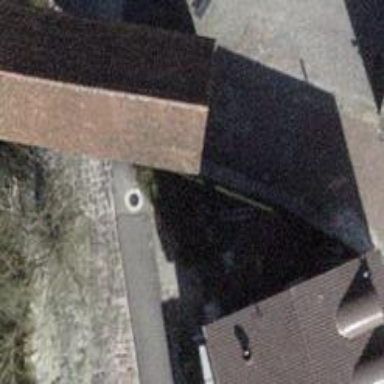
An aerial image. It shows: Wall is shown in the image.